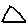
Label: triangle